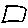
Label: square